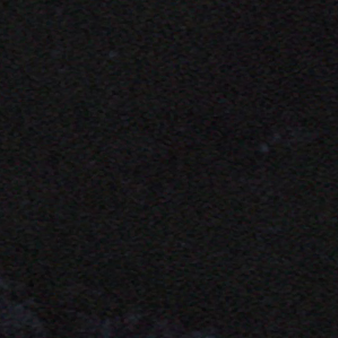
Label: other